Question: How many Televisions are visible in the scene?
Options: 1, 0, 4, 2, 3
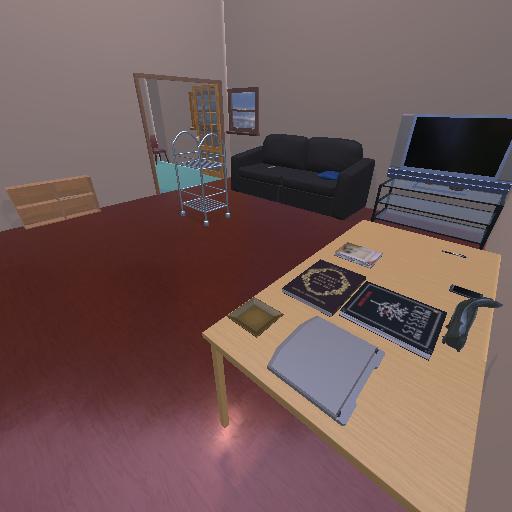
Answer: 1